Interaction volume radius: 5 \u00c5
Interaction volume height: 20 \u00c5
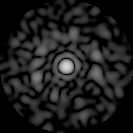
Disorder parameter: 0.8322